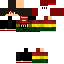
A male human skin with medium skin, wearing brown long hair dressed in a blue hoodie and black pants, featuring a closed mouth.